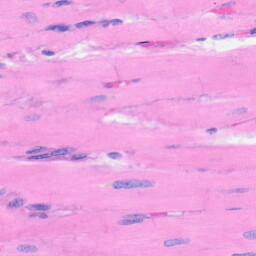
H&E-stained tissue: Heart